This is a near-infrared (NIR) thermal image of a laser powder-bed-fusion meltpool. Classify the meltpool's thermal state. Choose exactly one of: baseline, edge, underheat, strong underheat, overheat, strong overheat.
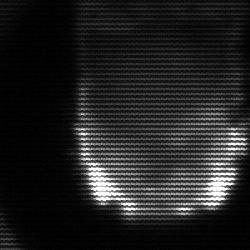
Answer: baseline